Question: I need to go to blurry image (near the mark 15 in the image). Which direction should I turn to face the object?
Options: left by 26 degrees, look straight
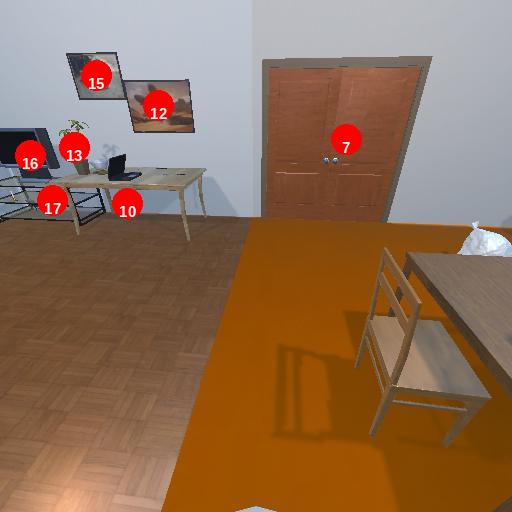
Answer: left by 26 degrees